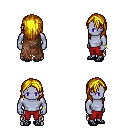
a pixel art fantasy rpg character, male body template, dark elf, purple skin, brown tattered cape, red pants, blonde long hairstyle, bracelets, ghillies, four views (front, back, left, right), 2x2 character sprite sheet, small pixel art, hard edges, no anti-aliasing